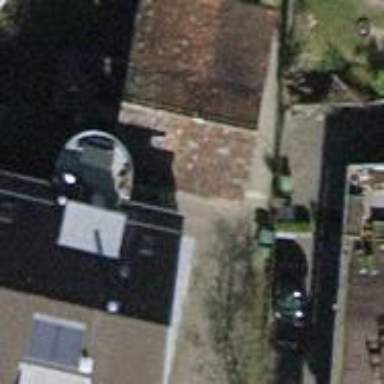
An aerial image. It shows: Shed building.